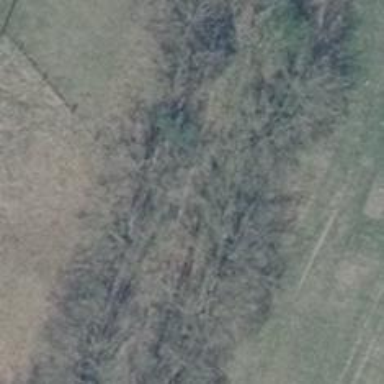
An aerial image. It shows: Abandoned railway track.